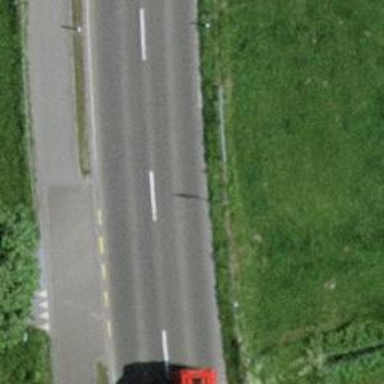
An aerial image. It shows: Asphalt road classified as primary highway.